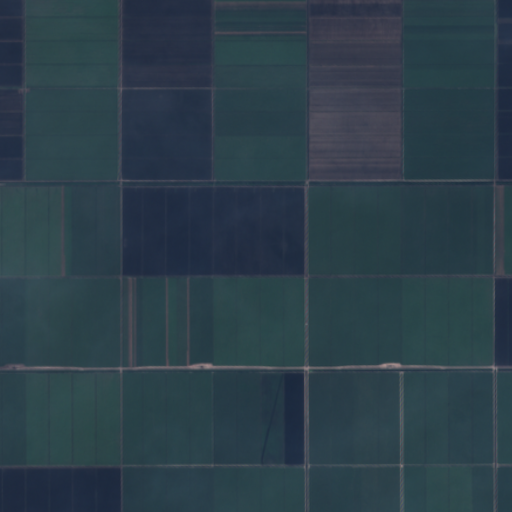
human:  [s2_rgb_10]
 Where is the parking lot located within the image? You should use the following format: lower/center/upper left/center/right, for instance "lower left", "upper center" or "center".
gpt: There is no parking lot in the image.